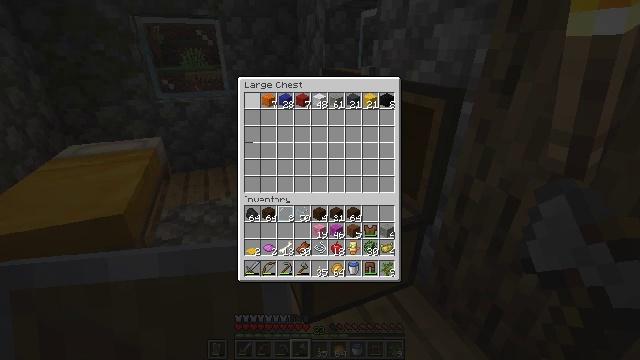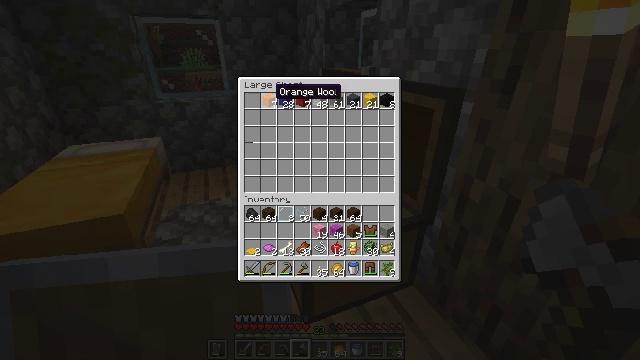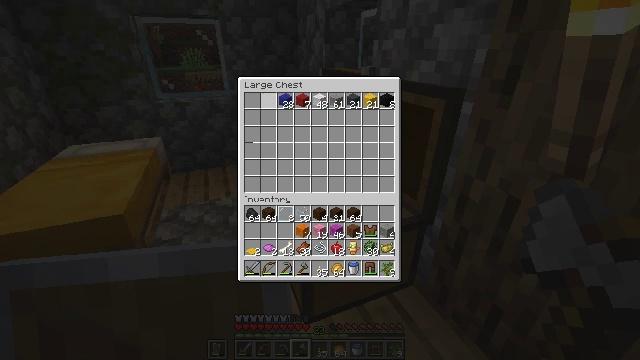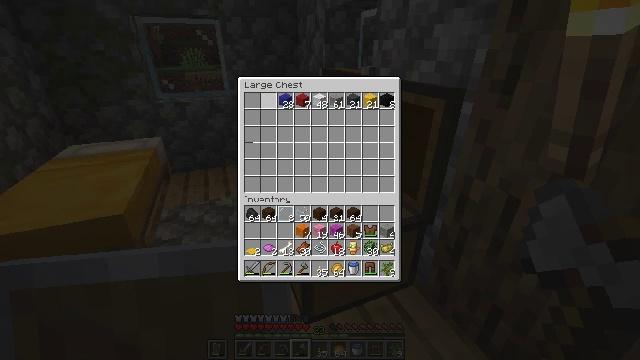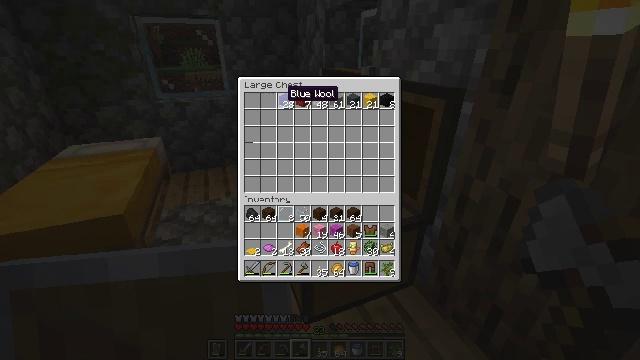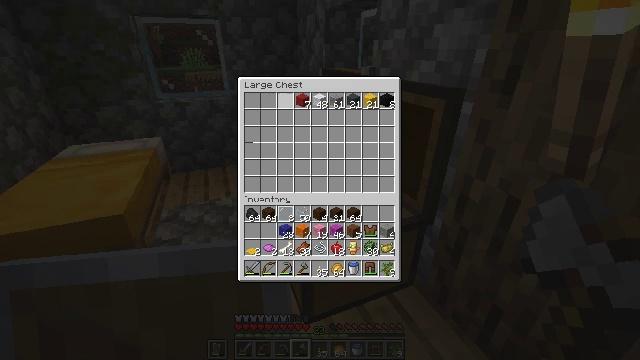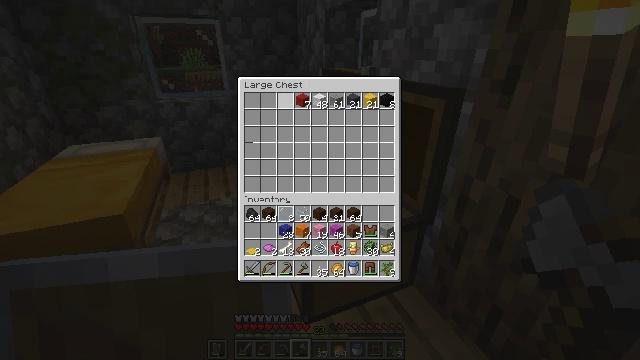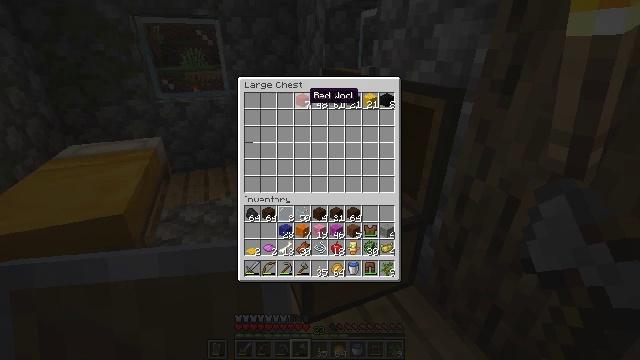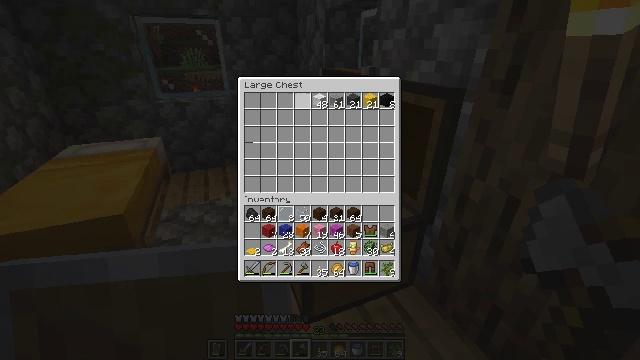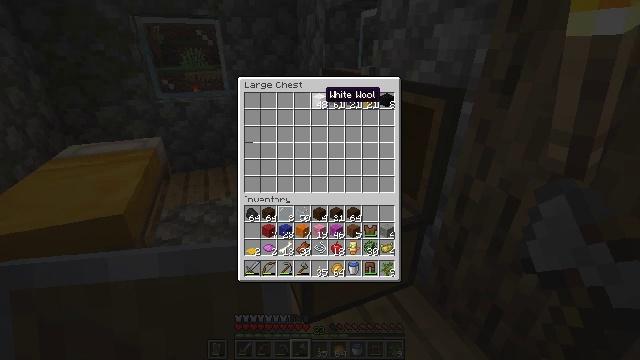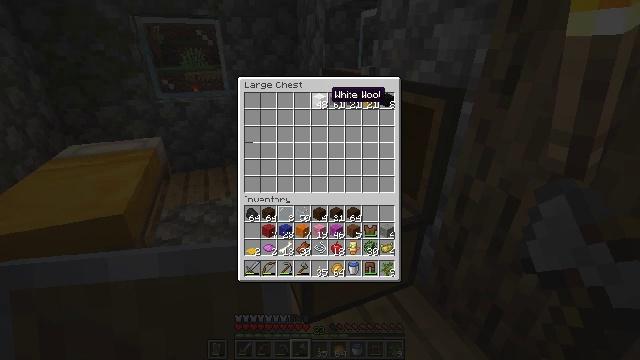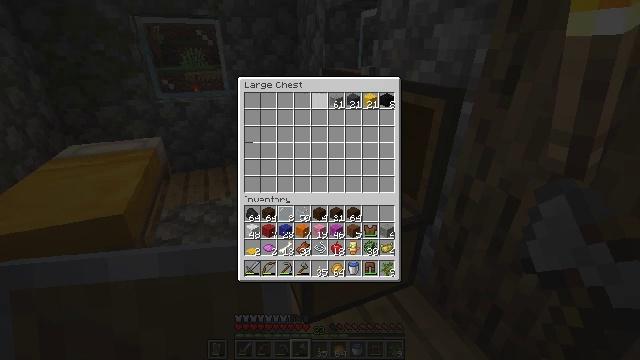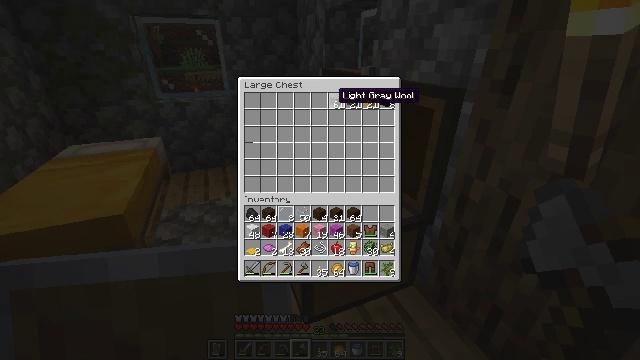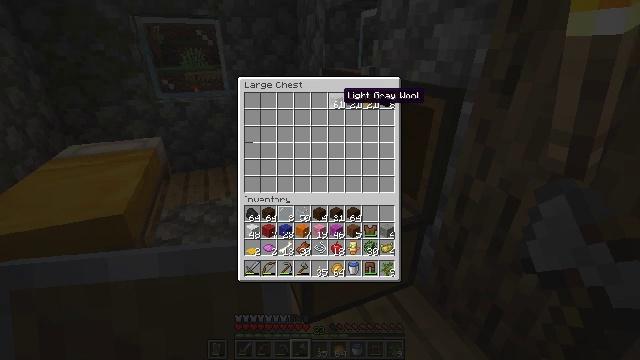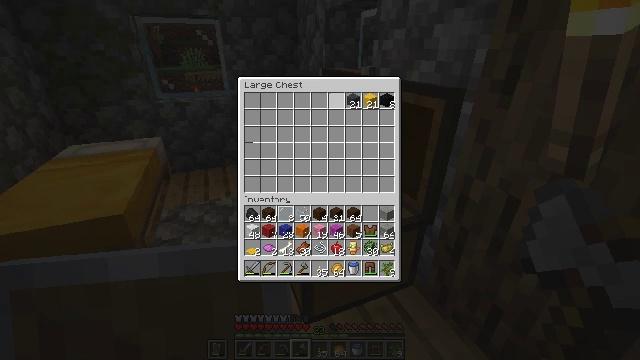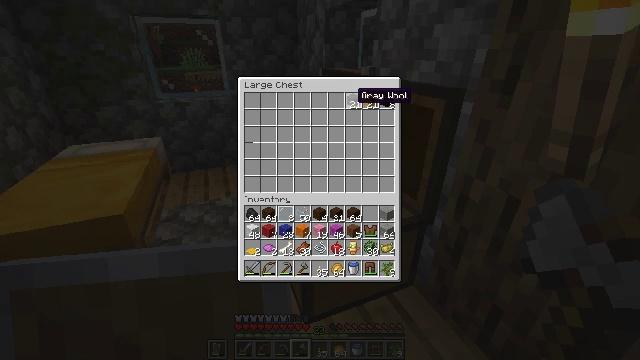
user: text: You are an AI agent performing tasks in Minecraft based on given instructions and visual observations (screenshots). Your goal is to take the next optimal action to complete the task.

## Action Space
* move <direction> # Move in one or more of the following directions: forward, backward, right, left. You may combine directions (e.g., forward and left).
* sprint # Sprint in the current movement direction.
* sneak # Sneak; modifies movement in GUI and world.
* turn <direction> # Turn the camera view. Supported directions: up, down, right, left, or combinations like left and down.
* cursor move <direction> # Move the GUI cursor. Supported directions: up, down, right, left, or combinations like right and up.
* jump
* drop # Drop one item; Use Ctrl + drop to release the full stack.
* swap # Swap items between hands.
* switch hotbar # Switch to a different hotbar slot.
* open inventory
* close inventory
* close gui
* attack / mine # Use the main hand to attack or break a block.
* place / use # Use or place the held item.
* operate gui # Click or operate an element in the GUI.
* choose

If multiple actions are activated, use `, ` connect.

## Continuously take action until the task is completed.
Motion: motion action
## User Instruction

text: Open the crafting grid to craft a magenta bed.
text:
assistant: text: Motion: sneak, turn right
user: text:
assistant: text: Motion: sneak, attack / mine
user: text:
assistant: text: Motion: sneak, attack / mine
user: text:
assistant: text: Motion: sneak, turn right
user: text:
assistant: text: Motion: sneak, attack / mine
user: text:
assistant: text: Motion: sneak, turn right, attack / mine
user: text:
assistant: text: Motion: sneak, turn right
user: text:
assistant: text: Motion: sneak, attack / mine
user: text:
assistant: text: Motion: sneak, turn right, attack / mine
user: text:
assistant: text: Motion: sneak
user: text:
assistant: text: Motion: sneak, attack / mine
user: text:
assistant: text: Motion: sneak, turn right, attack / mine
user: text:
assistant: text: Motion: sneak
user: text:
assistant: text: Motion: sneak, attack / mine
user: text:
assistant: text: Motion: sneak, turn right
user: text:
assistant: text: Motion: sneak
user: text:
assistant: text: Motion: sneak, attack / mine
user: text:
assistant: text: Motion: sneak
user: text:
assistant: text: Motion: sneak
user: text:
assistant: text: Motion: sneak
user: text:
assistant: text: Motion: sneak
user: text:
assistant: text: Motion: sneak
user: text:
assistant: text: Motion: sneak, turn right and down
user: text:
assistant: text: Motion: no_op
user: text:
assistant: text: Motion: turn right
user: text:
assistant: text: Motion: no_op
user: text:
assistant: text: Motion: no_op
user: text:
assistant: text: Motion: no_op
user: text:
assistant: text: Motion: turn down
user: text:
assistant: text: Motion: no_op